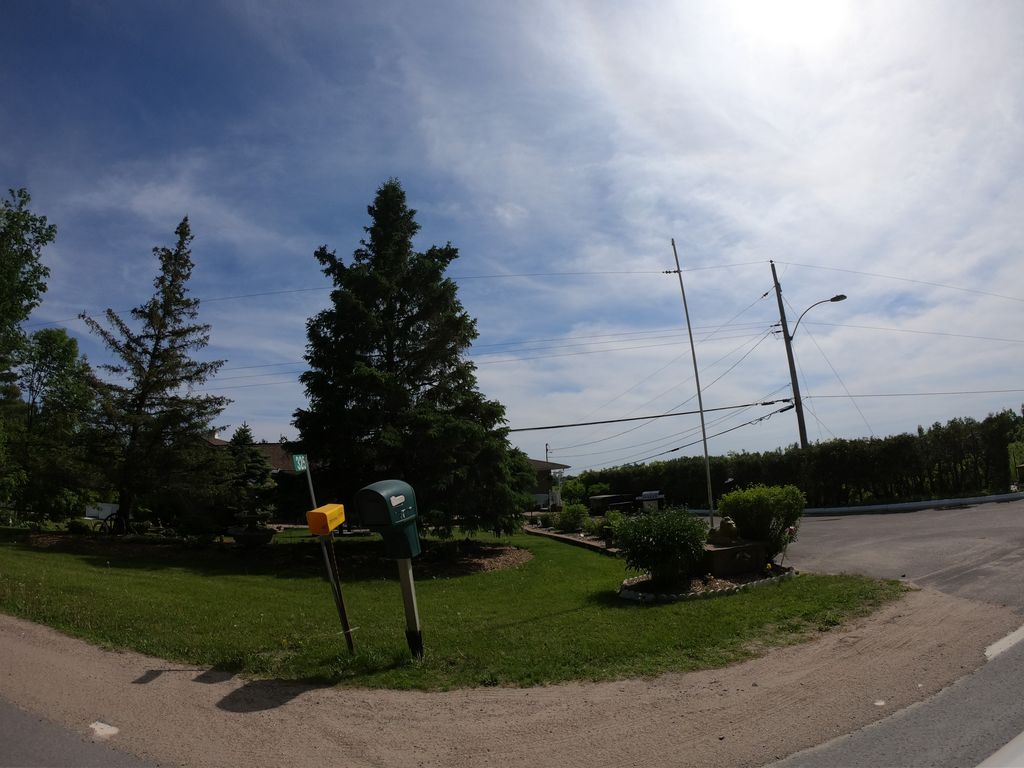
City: ottawa-gatineau